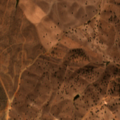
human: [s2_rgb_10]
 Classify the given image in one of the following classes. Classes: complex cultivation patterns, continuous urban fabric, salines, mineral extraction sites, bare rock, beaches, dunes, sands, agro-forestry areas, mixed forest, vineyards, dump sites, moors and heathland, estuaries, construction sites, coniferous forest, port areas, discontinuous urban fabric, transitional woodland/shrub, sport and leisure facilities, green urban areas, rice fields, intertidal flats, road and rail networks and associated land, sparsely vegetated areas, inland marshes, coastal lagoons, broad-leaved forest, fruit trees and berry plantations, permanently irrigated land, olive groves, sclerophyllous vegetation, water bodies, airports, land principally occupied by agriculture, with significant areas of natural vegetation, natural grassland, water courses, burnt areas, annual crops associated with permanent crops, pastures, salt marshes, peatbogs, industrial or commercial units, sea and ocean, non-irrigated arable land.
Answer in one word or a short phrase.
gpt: non-irrigated arable land, agro-forestry areas, transitional woodland/shrub